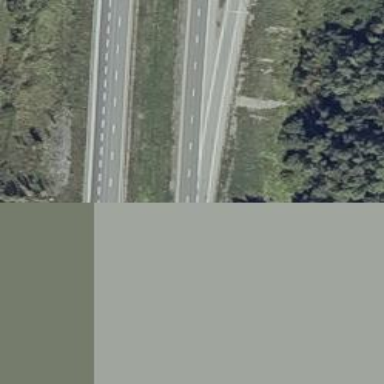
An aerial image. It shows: Asphalt bridge over motorway.